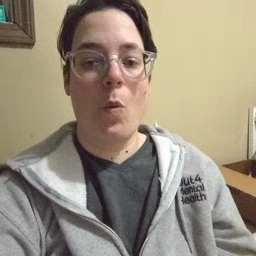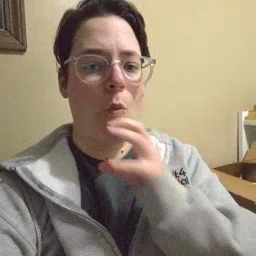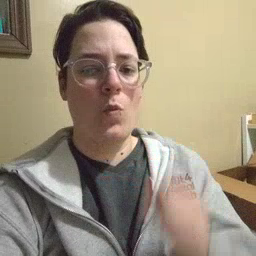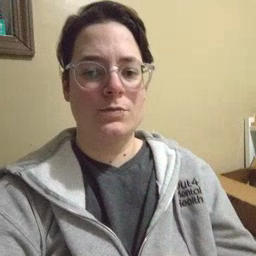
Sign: old